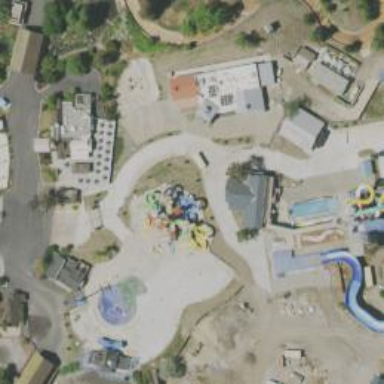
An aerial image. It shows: Water slide attraction.